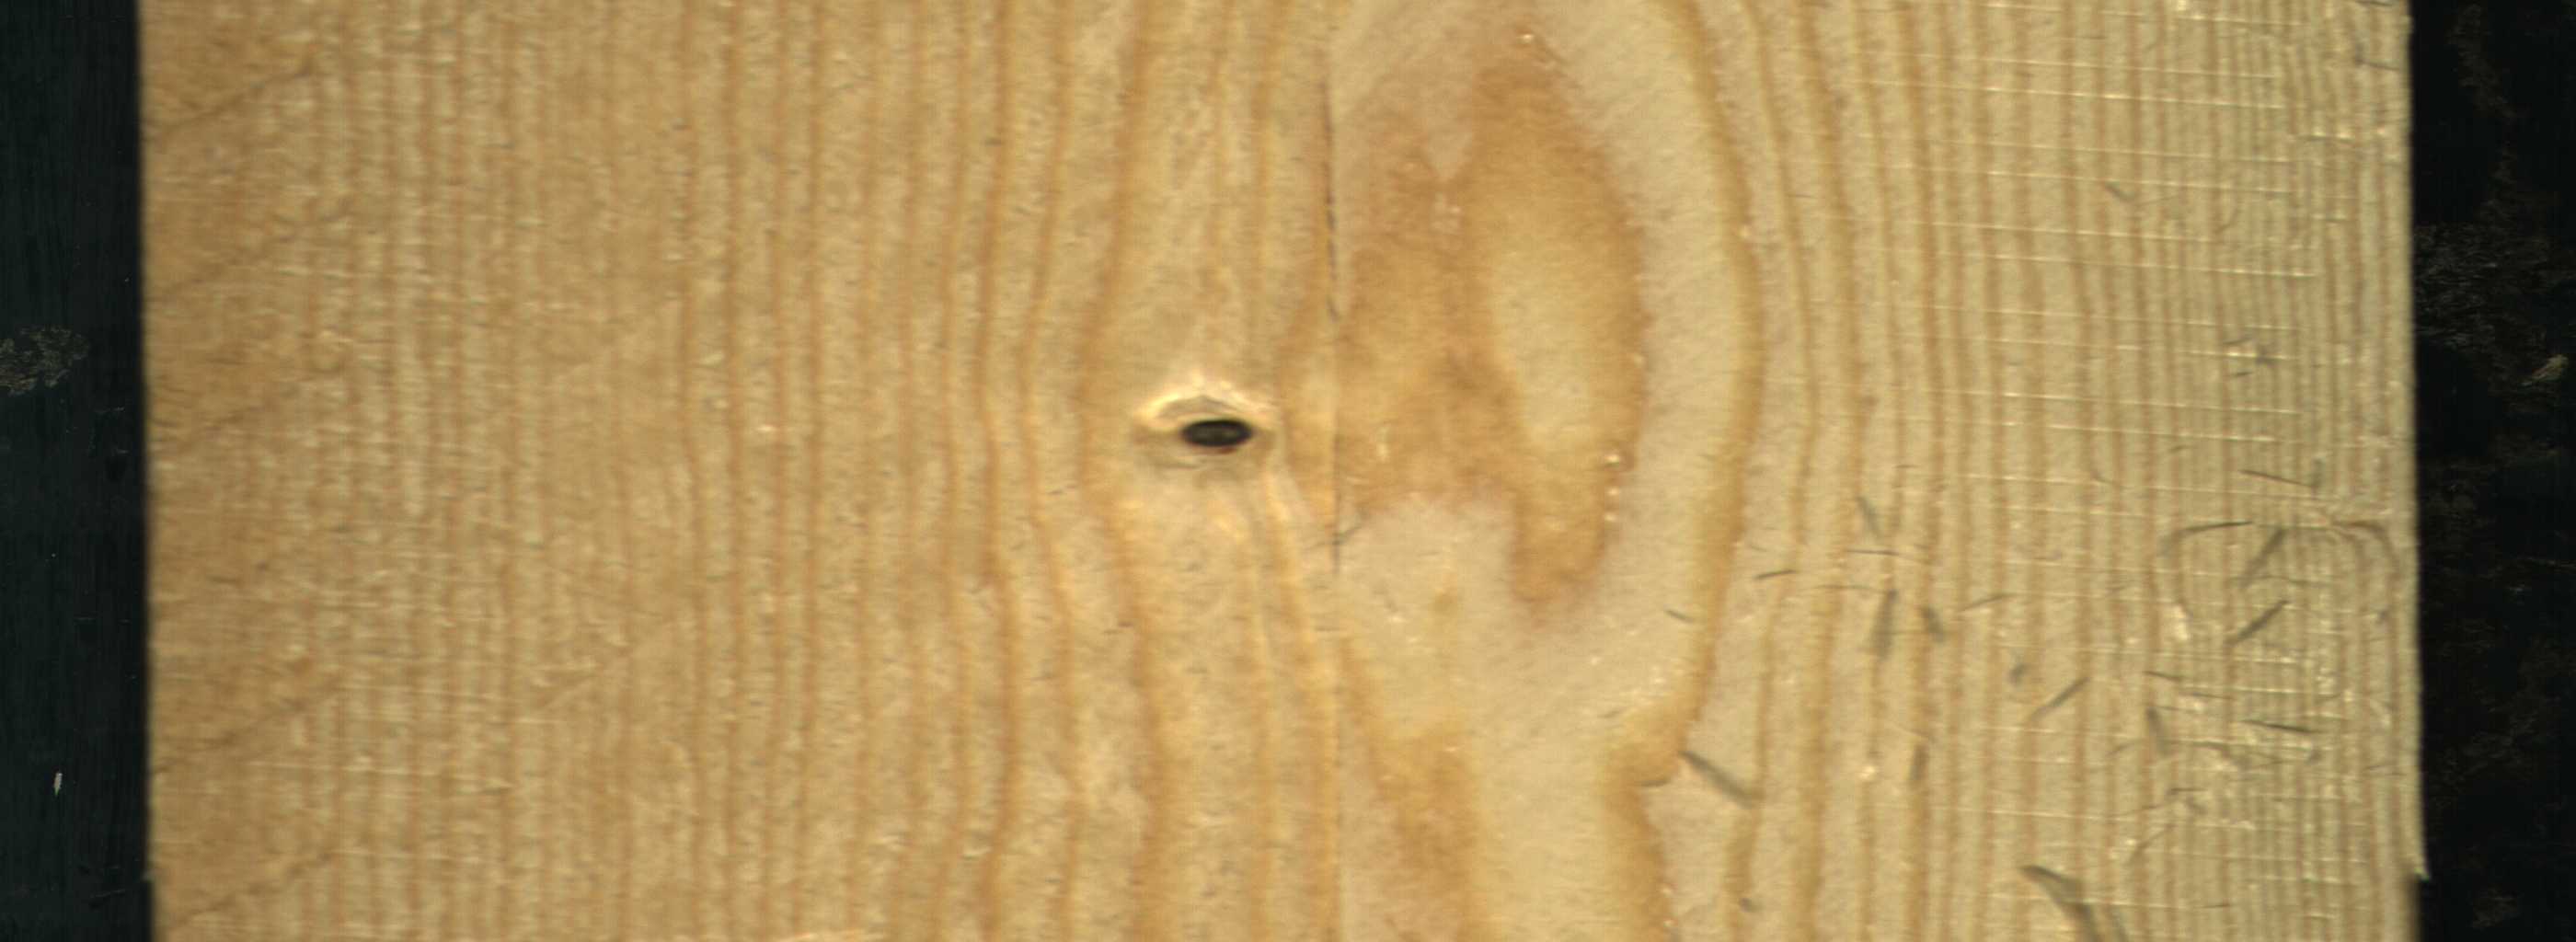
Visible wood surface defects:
Dead_Knot